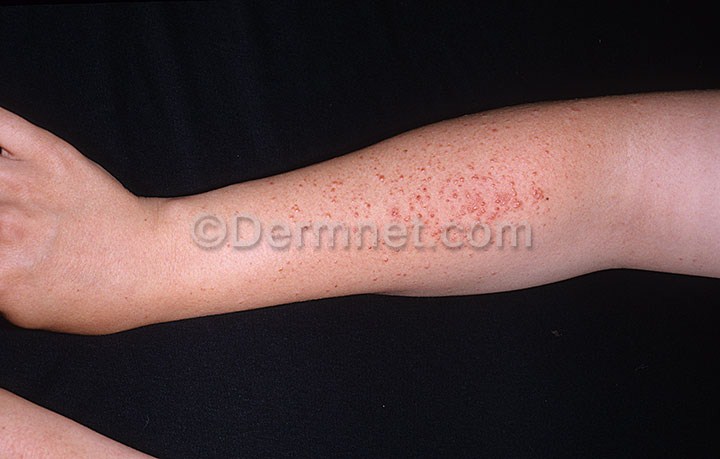
Disease: Light Diseases and Disorders of Pigmentation